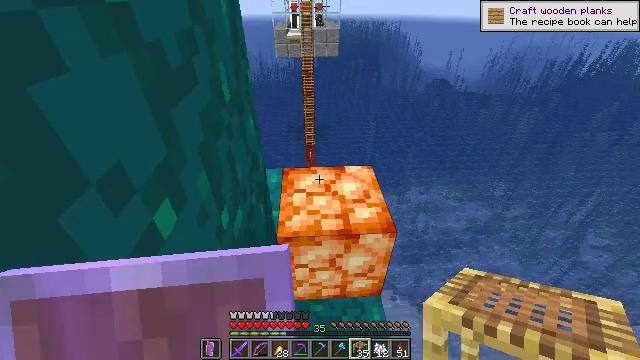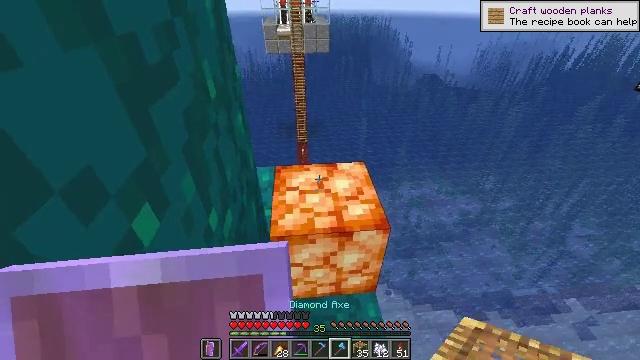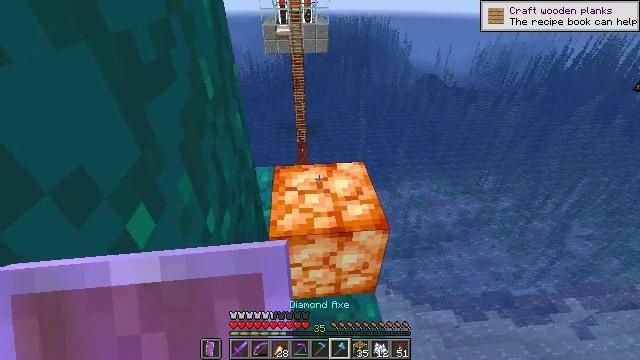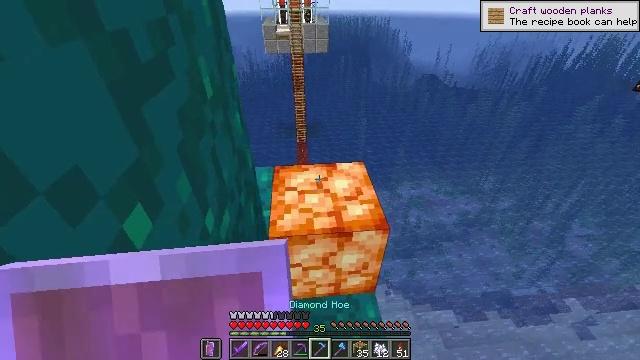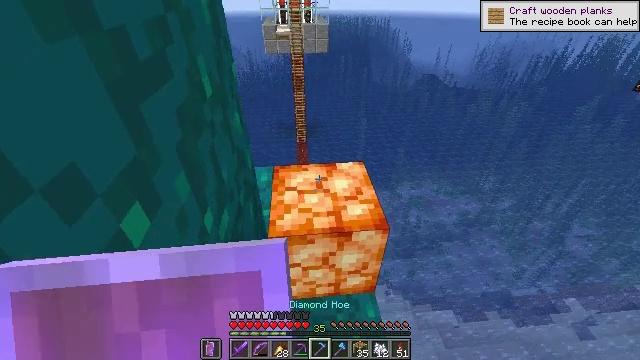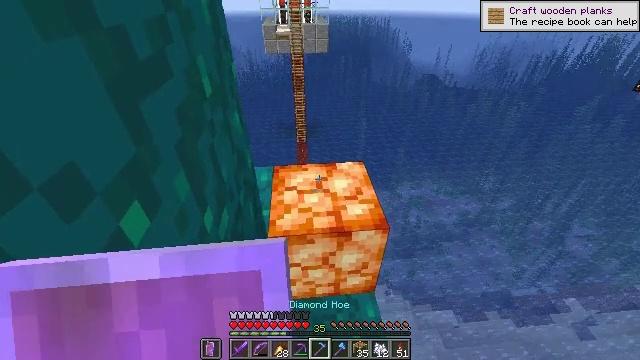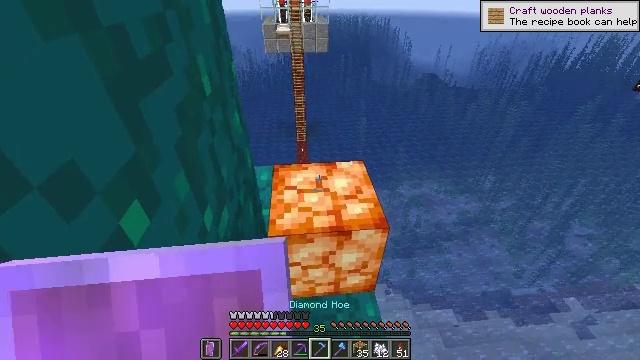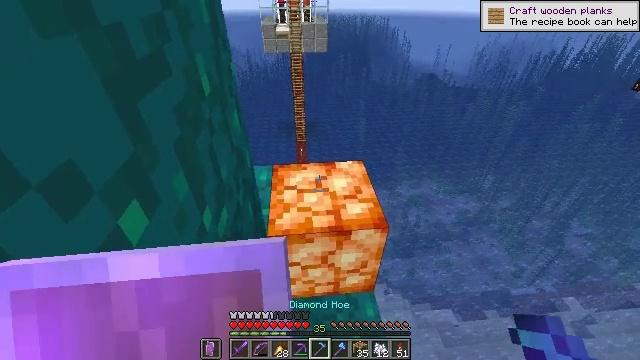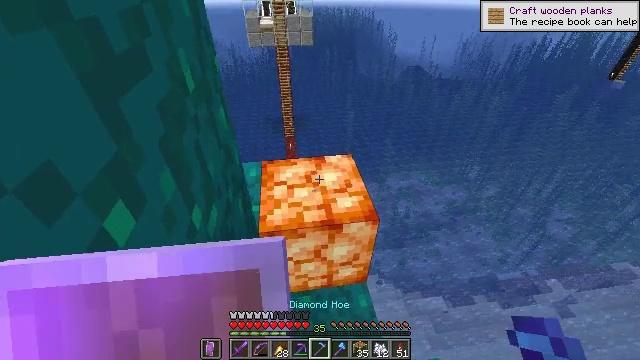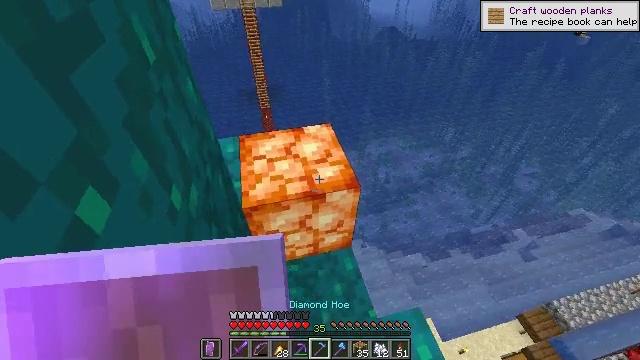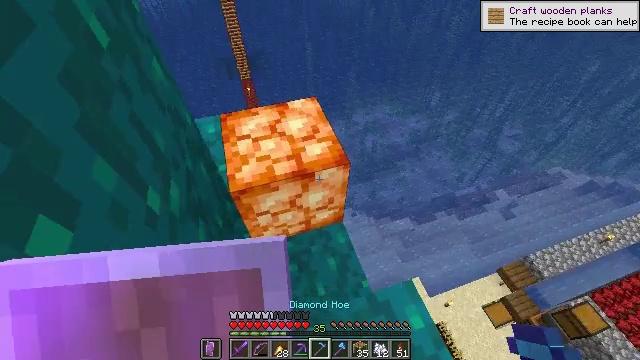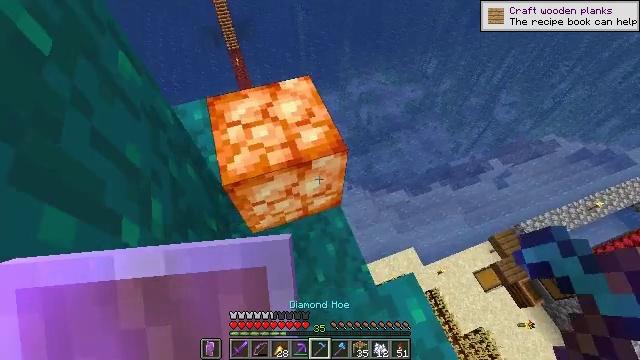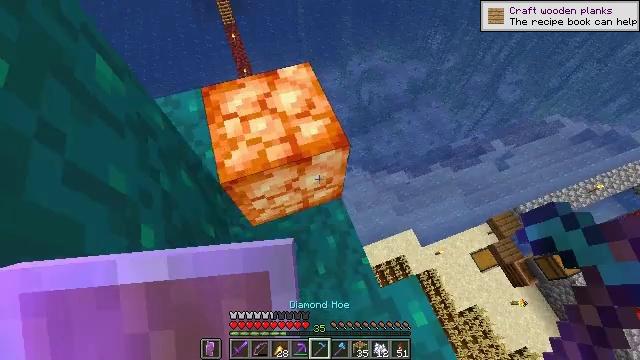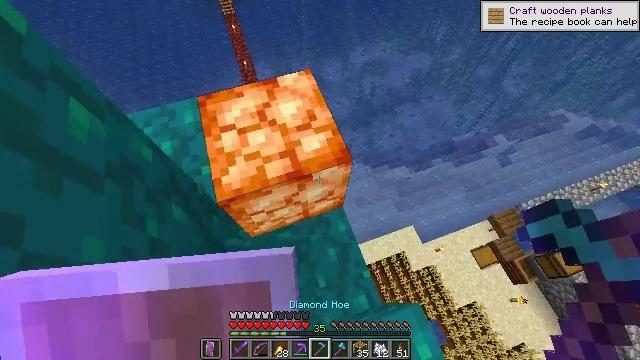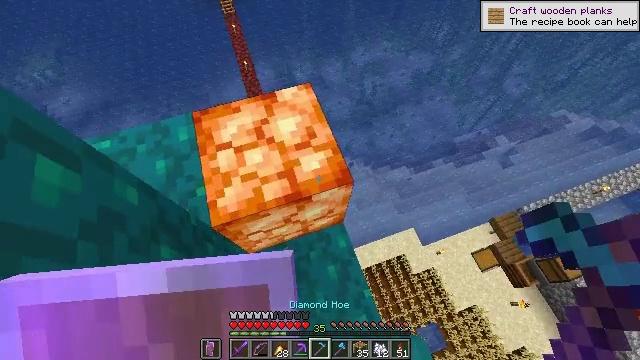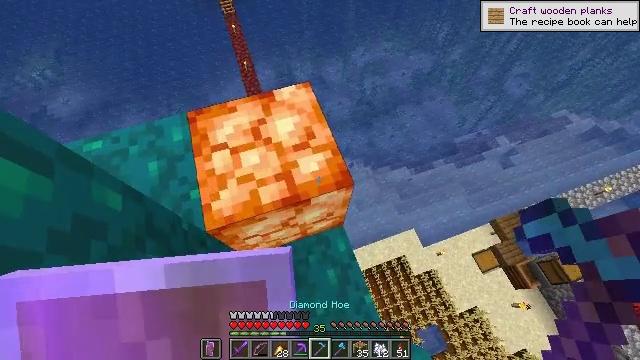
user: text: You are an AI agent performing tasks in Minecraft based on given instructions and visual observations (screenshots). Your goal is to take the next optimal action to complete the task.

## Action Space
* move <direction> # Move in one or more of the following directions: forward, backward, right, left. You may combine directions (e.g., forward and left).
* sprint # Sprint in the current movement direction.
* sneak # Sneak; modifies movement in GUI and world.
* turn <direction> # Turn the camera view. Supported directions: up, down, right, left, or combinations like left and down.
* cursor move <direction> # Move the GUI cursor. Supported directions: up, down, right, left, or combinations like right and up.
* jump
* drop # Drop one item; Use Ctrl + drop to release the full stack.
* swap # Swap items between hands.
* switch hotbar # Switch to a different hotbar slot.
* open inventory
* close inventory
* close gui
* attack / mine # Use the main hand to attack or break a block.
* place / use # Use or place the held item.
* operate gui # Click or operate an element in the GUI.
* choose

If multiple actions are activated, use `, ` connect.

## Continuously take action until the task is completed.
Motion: motion action
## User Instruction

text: Gather shroomlight from the nether.
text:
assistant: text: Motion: turn right
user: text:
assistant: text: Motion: no_op
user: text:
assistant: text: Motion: no_op
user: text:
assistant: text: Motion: no_op
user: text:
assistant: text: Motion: no_op
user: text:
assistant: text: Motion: no_op
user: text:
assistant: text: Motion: no_op
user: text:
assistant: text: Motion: turn right and down
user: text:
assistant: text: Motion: turn right and down
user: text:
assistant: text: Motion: move forward, turn right and down
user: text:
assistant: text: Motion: move forward, turn right and down
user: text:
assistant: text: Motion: move forward, turn down
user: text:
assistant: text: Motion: move forward, turn down
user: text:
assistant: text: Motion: no_op
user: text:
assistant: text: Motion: no_op
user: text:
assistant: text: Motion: no_op
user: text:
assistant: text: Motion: turn left
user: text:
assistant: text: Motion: turn left and up
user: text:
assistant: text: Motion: turn left and up
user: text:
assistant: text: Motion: no_op
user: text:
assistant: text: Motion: turn left and up
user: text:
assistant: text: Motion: turn left and up
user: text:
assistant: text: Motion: turn left and up
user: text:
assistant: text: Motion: turn left and up
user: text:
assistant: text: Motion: sneak, turn up
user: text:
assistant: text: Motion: sneak, turn up
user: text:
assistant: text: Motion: sneak
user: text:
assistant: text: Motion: sneak
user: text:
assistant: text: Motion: sneak, turn up
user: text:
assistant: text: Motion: sneak, turn up